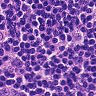
Metastatic tissue present: no